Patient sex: F
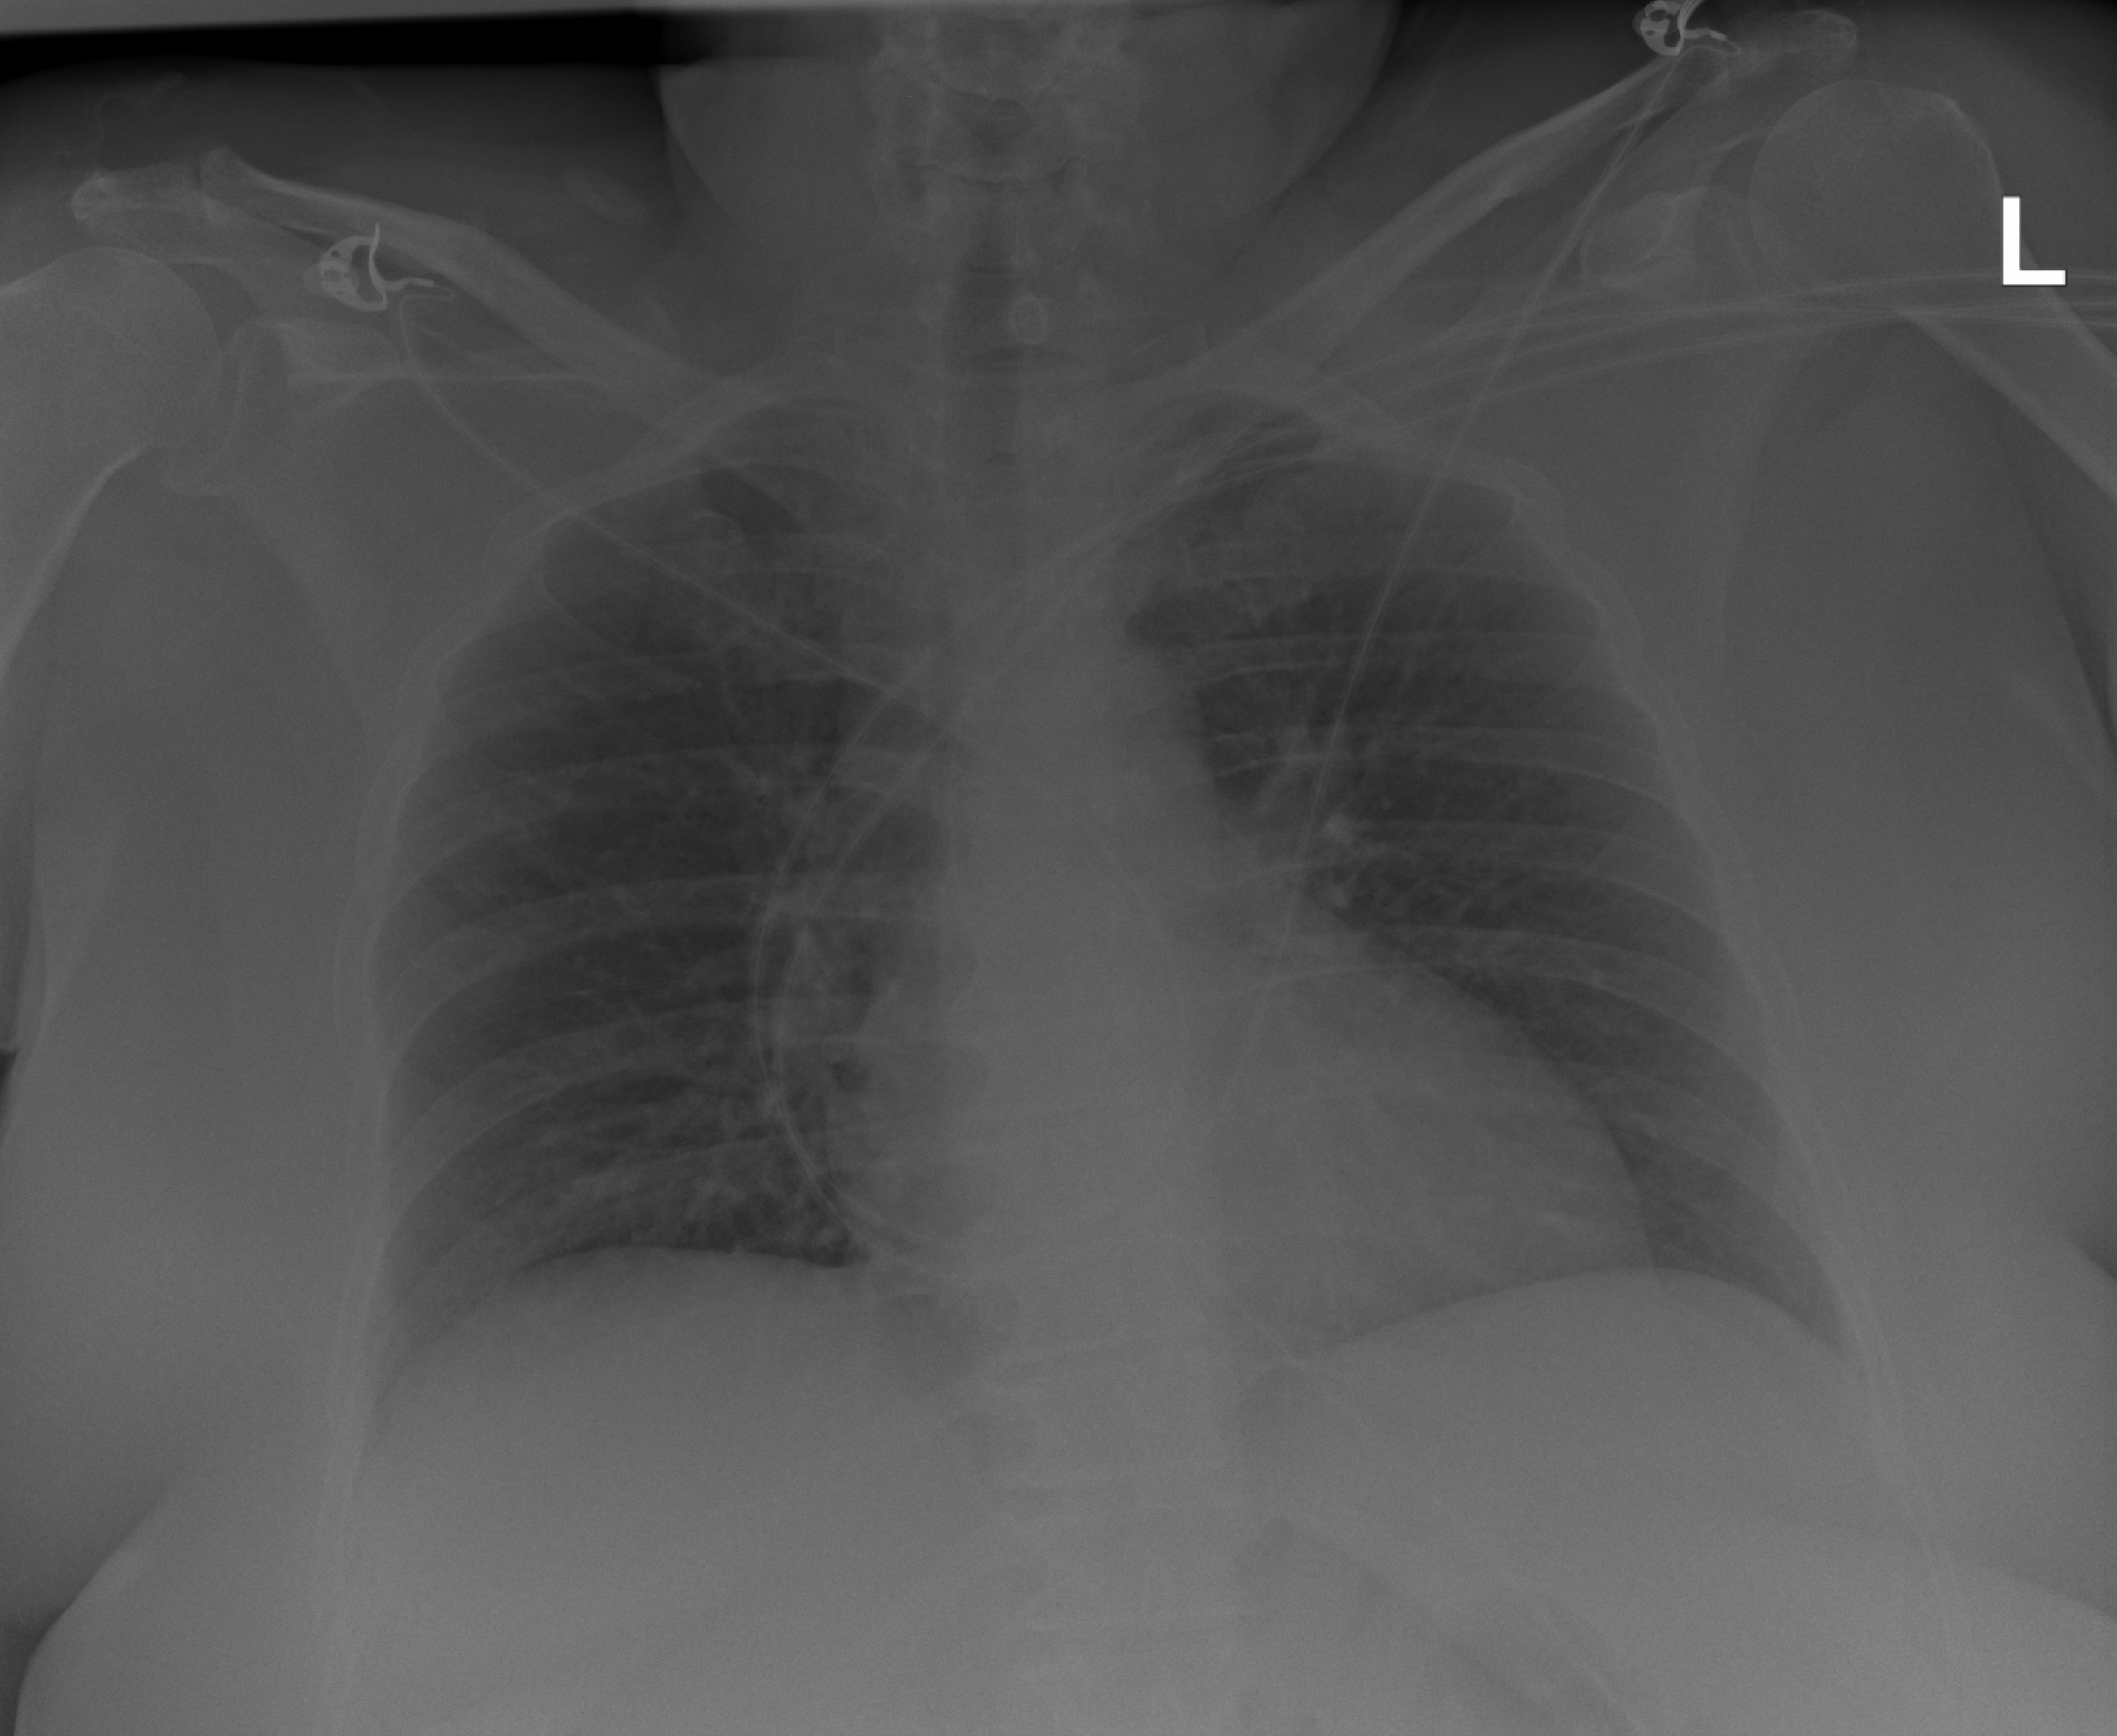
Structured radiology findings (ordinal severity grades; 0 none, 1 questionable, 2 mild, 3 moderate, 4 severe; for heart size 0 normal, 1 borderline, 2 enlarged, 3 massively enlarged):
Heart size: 1
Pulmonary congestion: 0
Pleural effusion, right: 1
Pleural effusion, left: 0
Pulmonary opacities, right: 0
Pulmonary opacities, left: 0
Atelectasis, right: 1
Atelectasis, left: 0